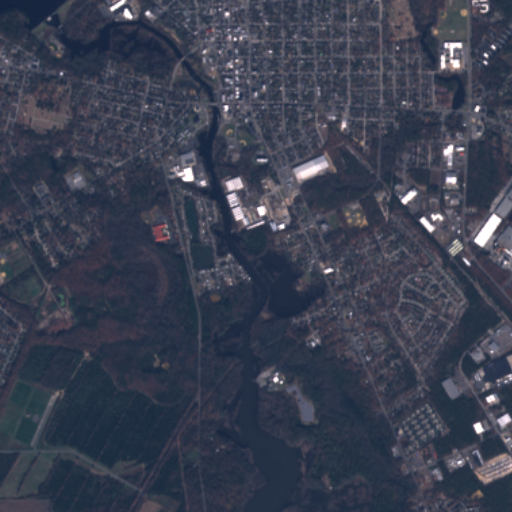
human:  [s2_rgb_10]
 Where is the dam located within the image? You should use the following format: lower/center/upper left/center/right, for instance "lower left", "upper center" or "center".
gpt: The dam is located in the upper left of the image.
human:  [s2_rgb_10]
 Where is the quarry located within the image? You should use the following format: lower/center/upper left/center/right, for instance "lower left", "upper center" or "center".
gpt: The quarry is located in the upper right of the image.
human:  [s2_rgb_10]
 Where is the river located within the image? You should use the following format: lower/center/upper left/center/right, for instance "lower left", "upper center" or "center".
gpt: The river is located in the lower right of the image.
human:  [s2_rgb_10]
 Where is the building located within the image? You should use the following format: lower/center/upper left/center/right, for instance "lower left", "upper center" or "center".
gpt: There is no building in the image.